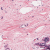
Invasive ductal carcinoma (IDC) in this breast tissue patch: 0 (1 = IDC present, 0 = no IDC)